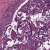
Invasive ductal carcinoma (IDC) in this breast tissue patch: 0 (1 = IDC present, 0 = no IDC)